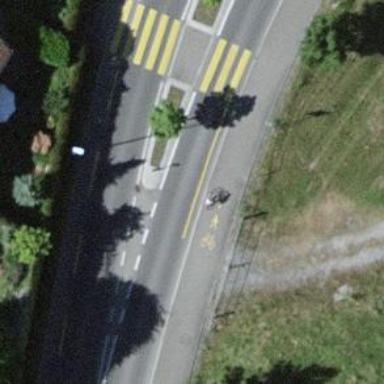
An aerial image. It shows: Traffic calming island.